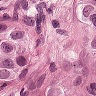
Metastatic tissue present: yes